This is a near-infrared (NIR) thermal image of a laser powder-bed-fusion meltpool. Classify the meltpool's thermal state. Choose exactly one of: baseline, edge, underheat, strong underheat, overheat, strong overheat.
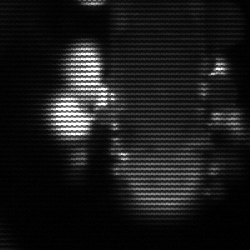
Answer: strong underheat